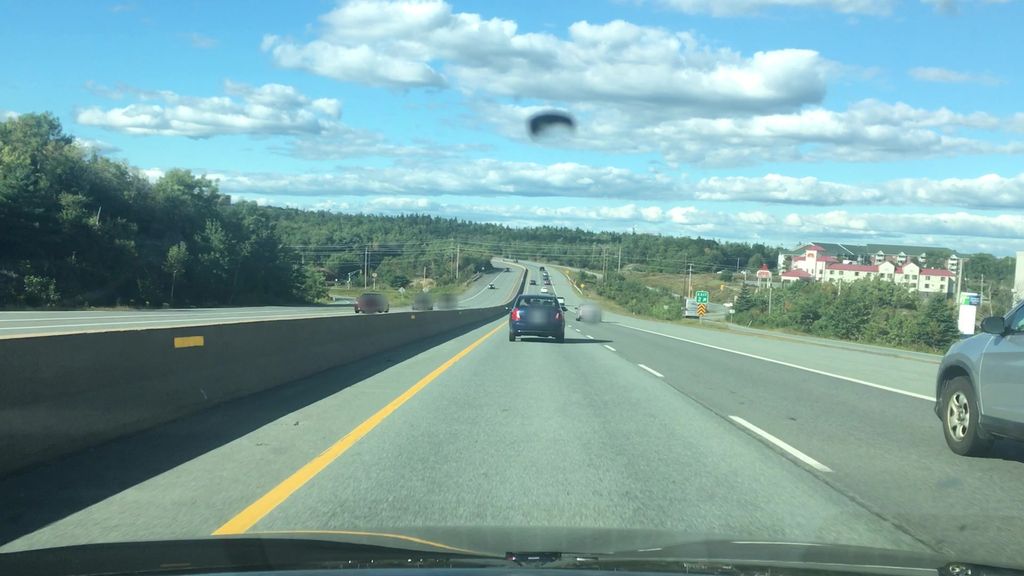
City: halifax